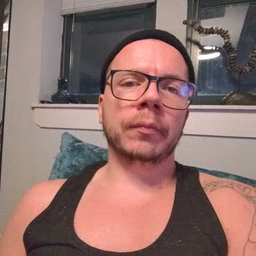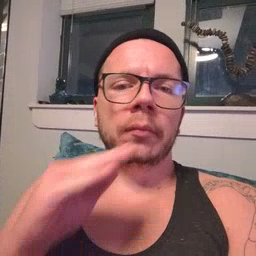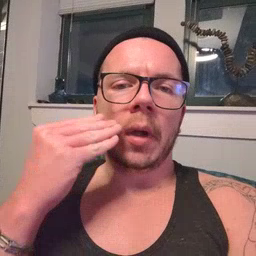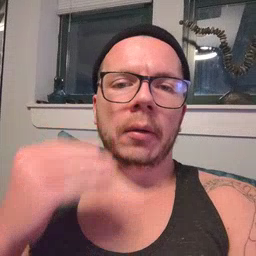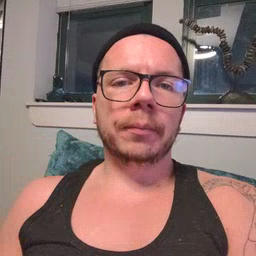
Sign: smile